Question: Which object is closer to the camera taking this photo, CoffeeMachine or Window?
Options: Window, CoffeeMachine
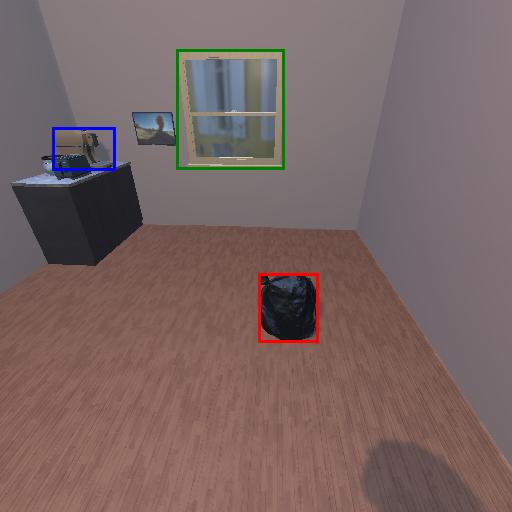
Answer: Window